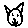
Label: cat